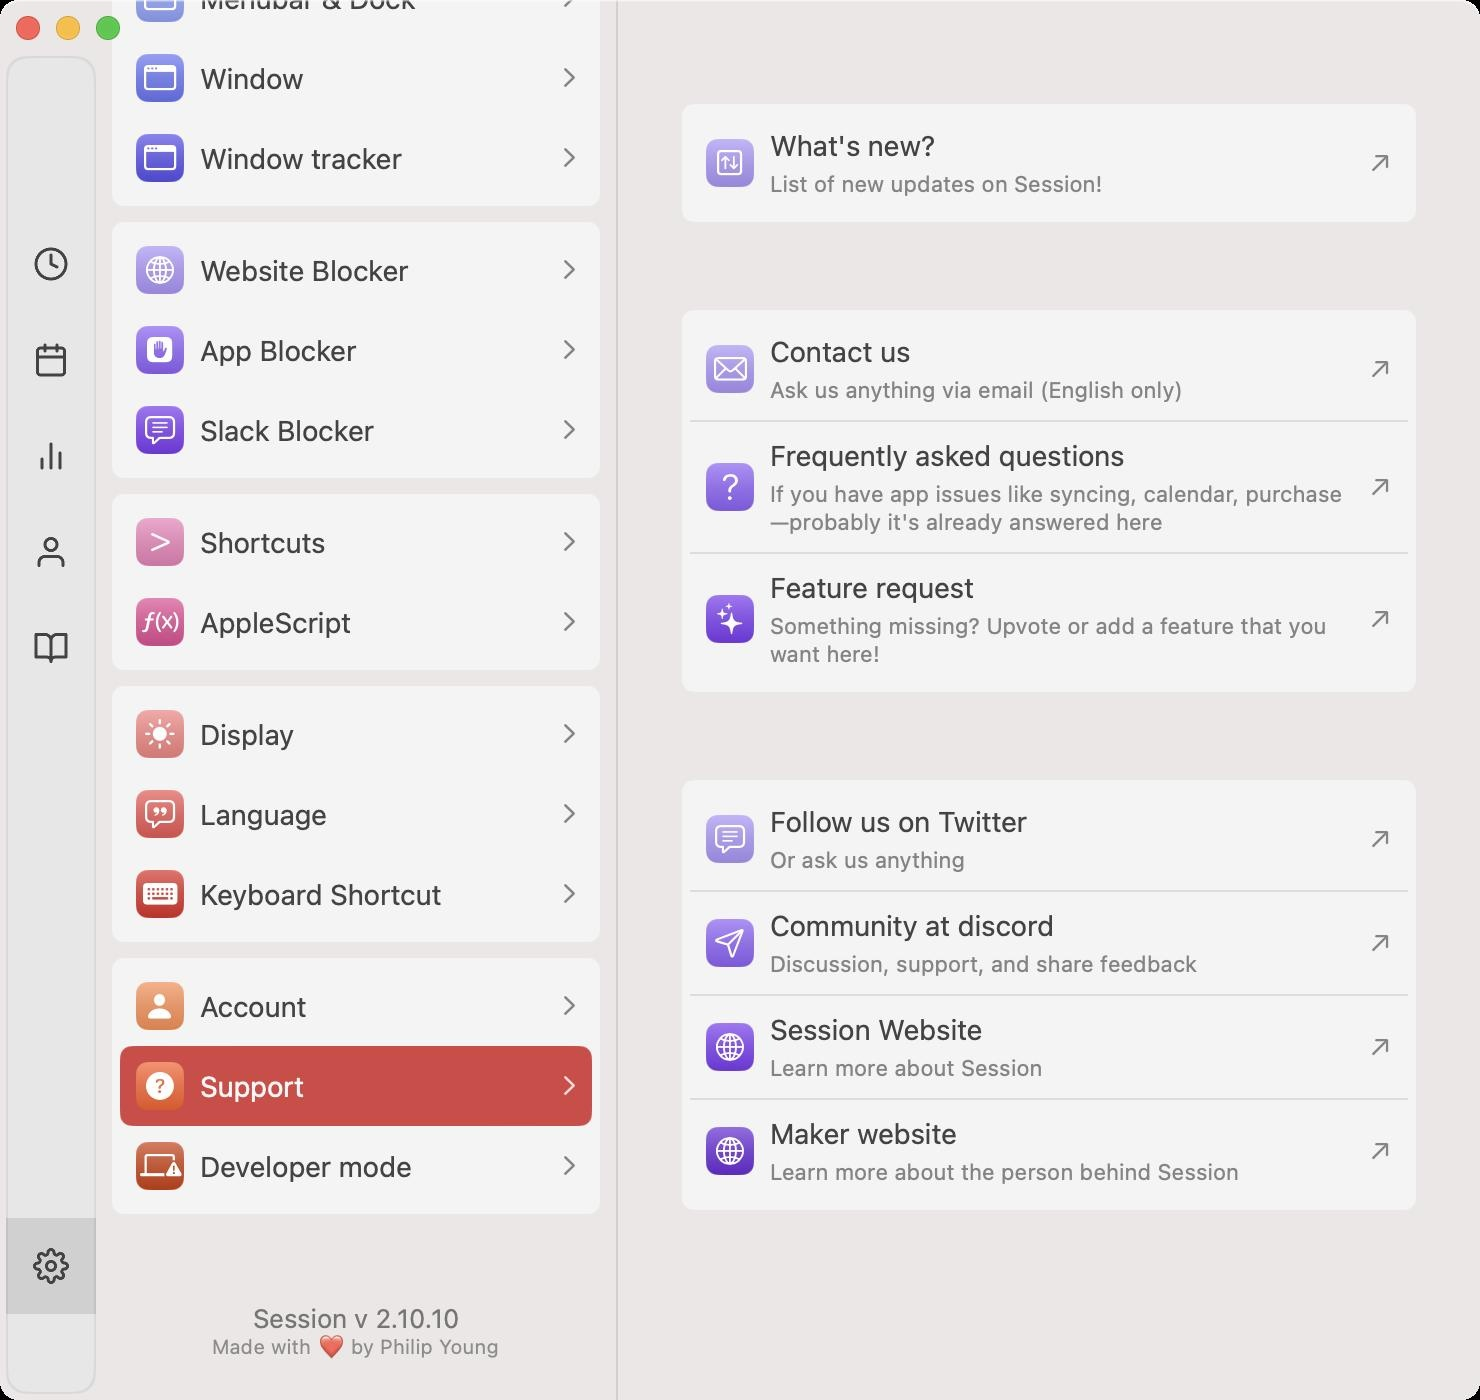
Accessibility tree:
{"name": "Session_Pomodoro_Focus_Timer", "role": "AXWindow", "description": null, "role_description": "standard window", "value": null, "position": "520.00;39.00", "size": "740;700", "children": [{"name": null, "role": "AXGroup", "description": null, "role_description": "group", "value": null, "position": "0.00;0.00", "size": "740;700", "children": [{"name": null, "role": "AXButton", "description": "Close", "role_description": "button", "value": null, "position": "392.00;-148.00", "size": "20;20", "children": []}, {"name": null, "role": "AXButton", "description": "clock", "role_description": "button", "value": null, "position": "3.00;108.00", "size": "45;48", "children": []}, {"name": null, "role": "AXButton", "description": "calendar", "role_description": "button", "value": null, "position": "3.00;156.00", "size": "45;48", "children": []}, {"name": null, "role": "AXButton", "description": "bar-chart-2", "role_description": "button", "value": null, "position": "3.00;204.00", "size": "45;48", "children": []}, {"name": null, "role": "AXButton", "description": "user", "role_description": "button", "value": null, "position": "3.00;252.00", "size": "45;48", "children": []}, {"name": null, "role": "AXButton", "description": "book-open", "role_description": "button", "value": null, "position": "3.00;300.00", "size": "45;48", "children": []}, {"name": null, "role": "AXButton", "description": "settings", "role_description": "button", "value": null, "position": "3.00;609.00", "size": "45;48", "children": []}, {"name": null, "role": "AXScrollArea", "description": null, "role_description": "scroll area", "value": null, "position": "48.00;0.00", "size": "260;700", "children": [{"name": null, "role": "AXStaticText", "description": null, "role_description": "text", "value": "294 items to sync", "position": "68.00;-299.00", "size": "116;17", "children": []}, {"name": null, "role": "AXStaticText", "description": null, "role_description": "text", "value": "May not be up to date", "position": "68.00;-278.00", "size": "115;14", "children": []}, {"name": null, "role": "AXButton", "description": "↺", "role_description": "button", "value": null, "position": "260.00;-295.50", "size": "28;28", "children": []}, {"name": null, "role": "AXButton", "description": "General", "role_description": "button", "value": null, "position": "60.00;-240.00", "size": "236;40", "children": []}, {"name": null, "role": "AXButton", "description": "Profile Settings", "role_description": "button", "value": null, "position": "60.00;-200.00", "size": "236;40", "children": []}, {"name": null, "role": "AXButton", "description": "Notification, !", "role_description": "button", "value": null, "position": "60.00;-160.00", "size": "236;43", "children": []}, {"name": null, "role": "AXButton", "description": "Background sound", "role_description": "button", "value": null, "position": "60.00;-117.00", "size": "236;40", "children": []}, {"name": null, "role": "AXButton", "description": "Calendar", "role_description": "button", "value": null, "position": "60.00;-77.00", "size": "236;40", "children": []}, {"name": null, "role": "AXButton", "description": "Menubar & Dock", "role_description": "button", "value": null, "position": "60.00;-21.00", "size": "236;40", "children": []}, {"name": null, "role": "AXButton", "description": "Window", "role_description": "button", "value": null, "position": "60.00;19.00", "size": "236;40", "children": []}, {"name": null, "role": "AXButton", "description": "Window tracker", "role_description": "button", "value": null, "position": "60.00;59.00", "size": "236;40", "children": []}, {"name": null, "role": "AXButton", "description": "Website Blocker", "role_description": "button", "value": null, "position": "60.00;115.00", "size": "236;40", "children": []}, {"name": null, "role": "AXButton", "description": "App Blocker", "role_description": "button", "value": null, "position": "60.00;155.00", "size": "236;40", "children": []}, {"name": null, "role": "AXButton", "description": "Slack Blocker", "role_description": "button", "value": null, "position": "60.00;195.00", "size": "236;40", "children": []}, {"name": null, "role": "AXButton", "description": "Shortcuts", "role_description": "button", "value": null, "position": "60.00;251.00", "size": "236;40", "children": []}, {"name": null, "role": "AXButton", "description": "AppleScript", "role_description": "button", "value": null, "position": "60.00;291.00", "size": "236;40", "children": []}, {"name": null, "role": "AXButton", "description": "Display", "role_description": "button", "value": null, "position": "60.00;347.00", "size": "236;40", "children": []}, {"name": null, "role": "AXButton", "description": "Language", "role_description": "button", "value": null, "position": "60.00;387.00", "size": "236;40", "children": []}, {"name": null, "role": "AXButton", "description": "Keyboard Shortcut", "role_description": "button", "value": null, "position": "60.00;427.00", "size": "236;40", "children": []}, {"name": null, "role": "AXButton", "description": "Account", "role_description": "button", "value": null, "position": "60.00;483.00", "size": "236;40", "children": []}, {"name": null, "role": "AXButton", "description": "Support", "role_description": "button", "value": null, "position": "60.00;523.00", "size": "236;40", "children": []}, {"name": null, "role": "AXButton", "description": "Developer mode", "role_description": "button", "value": null, "position": "60.00;563.00", "size": "236;40", "children": []}, {"name": null, "role": "AXStaticText", "description": null, "role_description": "text", "value": "Session v 2.10.10", "position": "126.25;651.00", "size": "104;16", "children": []}, {"name": null, "role": "AXStaticText", "description": null, "role_description": "text", "value": "Made with ❤️ by Philip Young", "position": "106.00;667.00", "size": "144;13", "children": []}, {"name": null, "role": "AXScrollBar", "description": null, "role_description": "scroll bar", "value": 1.0, "position": "292.00;0.00", "size": "16;700", "children": [{"name": null, "role": "AXValueIndicator", "description": null, "role_description": "value indicator", "value": 1.0, "position": "296.00;236.00", "size": "12;463", "children": []}, {"name": null, "role": "AXButton", "description": null, "role_description": "increment arrow button", "value": null, "position": "292.00;0.00", "size": "0;0", "children": []}, {"name": null, "role": "AXButton", "description": null, "role_description": "decrement arrow button", "value": null, "position": "292.00;0.00", "size": "0;0", "children": []}, {"name": null, "role": "AXButton", "description": null, "role_description": "increment page button", "value": null, "position": "296.00;699.00", "size": "12;1", "children": []}, {"name": null, "role": "AXButton", "description": null, "role_description": "decrement page button", "value": null, "position": "296.00;0.00", "size": "12;236", "children": []}]}]}, {"name": null, "role": "AXScrollArea", "description": null, "role_description": "scroll area", "value": null, "position": "309.00;0.00", "size": "431;700", "children": [{"name": null, "role": "AXButton", "description": "What's new?, List of new updates on Session!", "role_description": "button", "value": null, "position": "345.00;56.00", "size": "359;51", "children": []}, {"name": null, "role": "AXButton", "description": "Contact us, Ask us anything via email (English only)", "role_description": "button", "value": null, "position": "345.00;159.00", "size": "359;51", "children": []}, {"name": null, "role": "AXButton", "description": "Frequently asked questions, If you have app issues like syncing, calendar, purchase—probably it's already answered here", "role_description": "button", "value": null, "position": "345.00;211.00", "size": "359;65", "children": []}, {"name": null, "role": "AXButton", "description": "Feature request, Something missing? Upvote or add a feature that you want here!", "role_description": "button", "value": null, "position": "345.00;277.00", "size": "359;65", "children": []}, {"name": null, "role": "AXButton", "description": "Follow us on Twitter, Or ask us anything", "role_description": "button", "value": null, "position": "345.00;394.00", "size": "359;51", "children": []}, {"name": null, "role": "AXButton", "description": "Community at discord, Discussion, support, and share feedback", "role_description": "button", "value": null, "position": "345.00;446.00", "size": "359;51", "children": []}, {"name": null, "role": "AXButton", "description": "Session Website, Learn more about Session", "role_description": "button", "value": null, "position": "345.00;498.00", "size": "359;51", "children": []}, {"name": null, "role": "AXButton", "description": "Maker website, Learn more about the person behind Session", "role_description": "button", "value": null, "position": "345.00;550.00", "size": "359;51", "children": []}]}]}, {"name": null, "role": "AXButton", "description": null, "role_description": "close button", "value": null, "position": "7.00;6.00", "size": "14;16", "children": []}, {"name": null, "role": "AXButton", "description": null, "role_description": "full screen button", "value": null, "position": "47.00;6.00", "size": "14;16", "children": [{"name": null, "role": "AXGroup", "description": null, "role_description": "group", "value": null, "position": "47.00;6.00", "size": "14;16", "children": [{"name": null, "role": "AXGroup", "description": null, "role_description": "group", "value": null, "position": "47.00;6.00", "size": "14;16", "children": []}]}]}, {"name": null, "role": "AXButton", "description": null, "role_description": "minimize button", "value": null, "position": "27.00;6.00", "size": "14;16", "children": []}]}